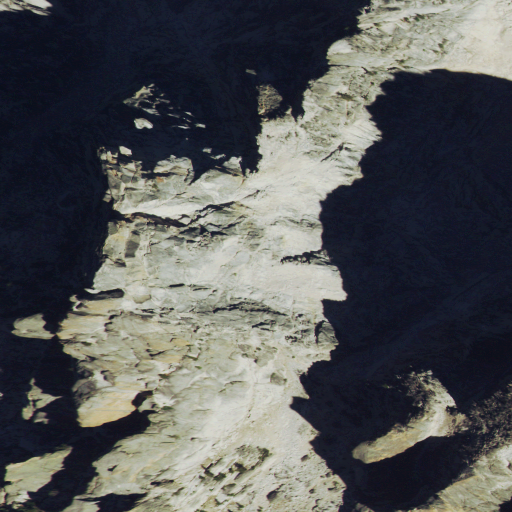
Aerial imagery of mountain in Idaho named Warbonnet Peak containing grassland, evergreen forest, shrub, snow, barren land, and open water